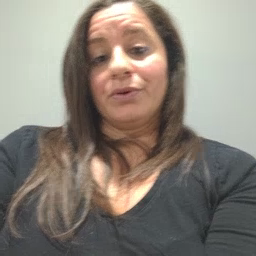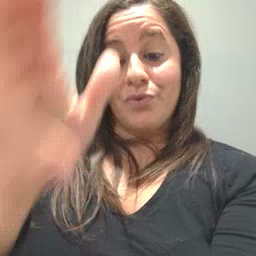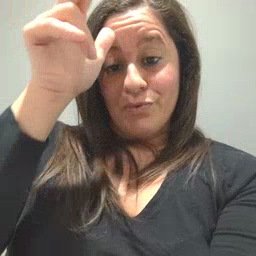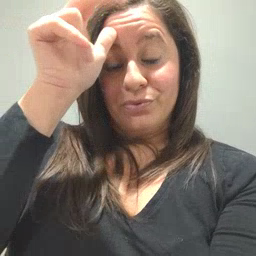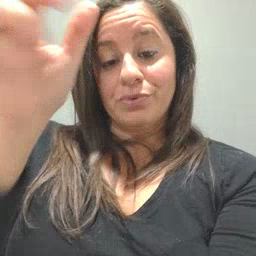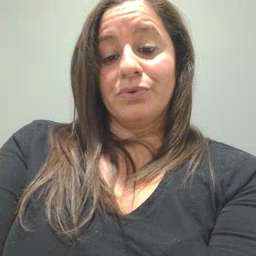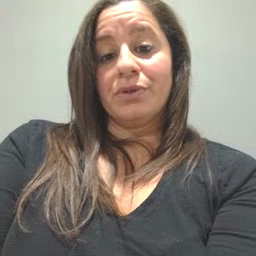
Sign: horse